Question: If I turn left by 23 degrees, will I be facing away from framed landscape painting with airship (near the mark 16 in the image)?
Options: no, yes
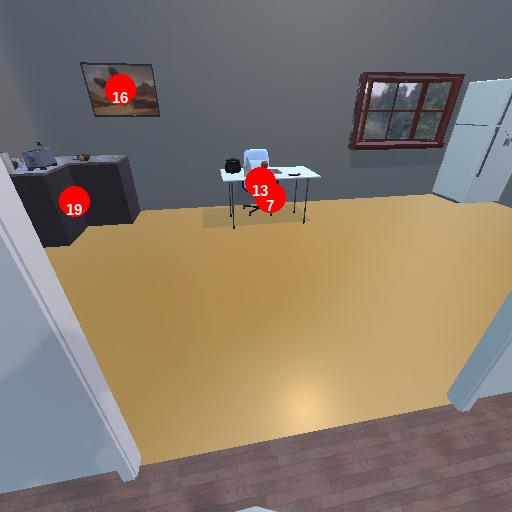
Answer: no